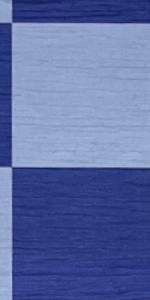
Label: Empty